Field crop: maize
Growth stage: 2
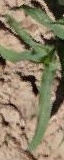
Species: maize